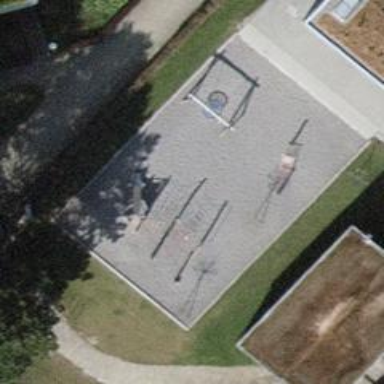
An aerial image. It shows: Playground area for leisure activities on the land.